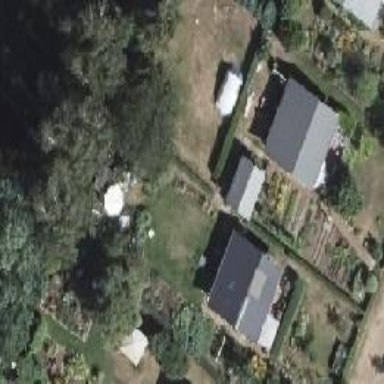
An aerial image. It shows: Plot within allotments.